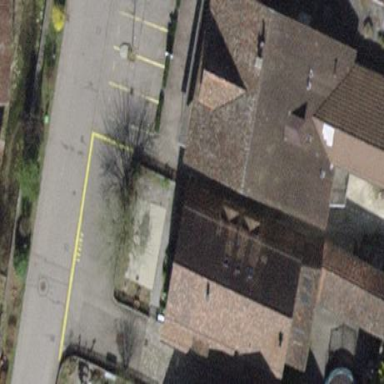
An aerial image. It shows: Detached building with gambrel roof.